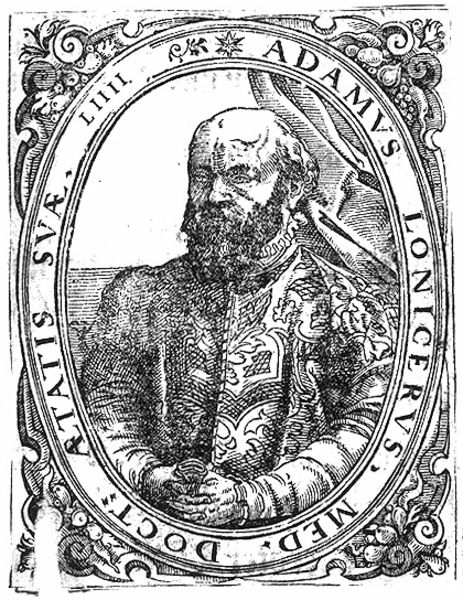
Titel: Bildnis des Adam Lonicer
Künstler: Jost Amman
Institution: (Seriendruck)
Schlagwörter: mann, schatten, weiß, brust, finger, grau, hell, licht, mund, nase, ohr, profil, schwarz, stirn, zeichnung, blick, muster, ornament, bart, jacke, arme, augen, falten, kleidung, kragen, rahmen, vollbart, ärmel, bild, bildnis, halskrause, herr, hände, portrait, porträt, vorhang, auge, gewand, haare, mantel, stoff, adel, saum, augenbrauen, brustbild, ohren, renaissance, kreis, oval, rund, umrandung, früchte, ranken, holzschnitt, schrift, grafik, graphik, kahl, linien, rand, könig, gefaltet, inschrift, streng, glatze, floral, ornamente, verzierung, knöpfe, name, adam, medaillon, stern, linie, umrahmung, druck, schnitt, schwarz weiss, schrafur, stich, titel, seite, schwert, text, buchstaben, adeliger, herrscher, arzt, krause, brokat, rüstung, halbglatze, ecken, verschränkt, schnörkel, halbprofil, voluten, hubi, wams, teuer, kupferstich, verzierungen, doktor, bezeichnung, latein, lateinisch, umschrift, strirn, sticj, medicus, adamus, lonicerus, halbglatte, seckszackig